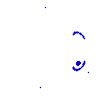
Particle: kaon